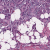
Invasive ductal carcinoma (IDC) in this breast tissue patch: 1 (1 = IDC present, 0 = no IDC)